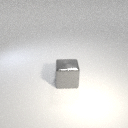
large gray metal cube